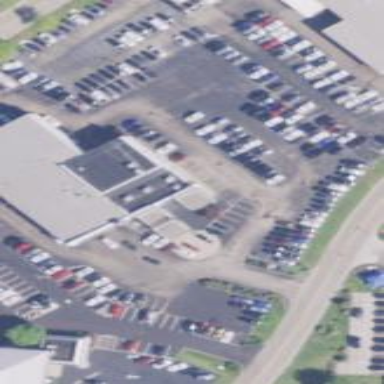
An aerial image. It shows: Building housing car shop.